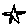
Label: star